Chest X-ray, AP view. Patient: 40 years old, sex M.
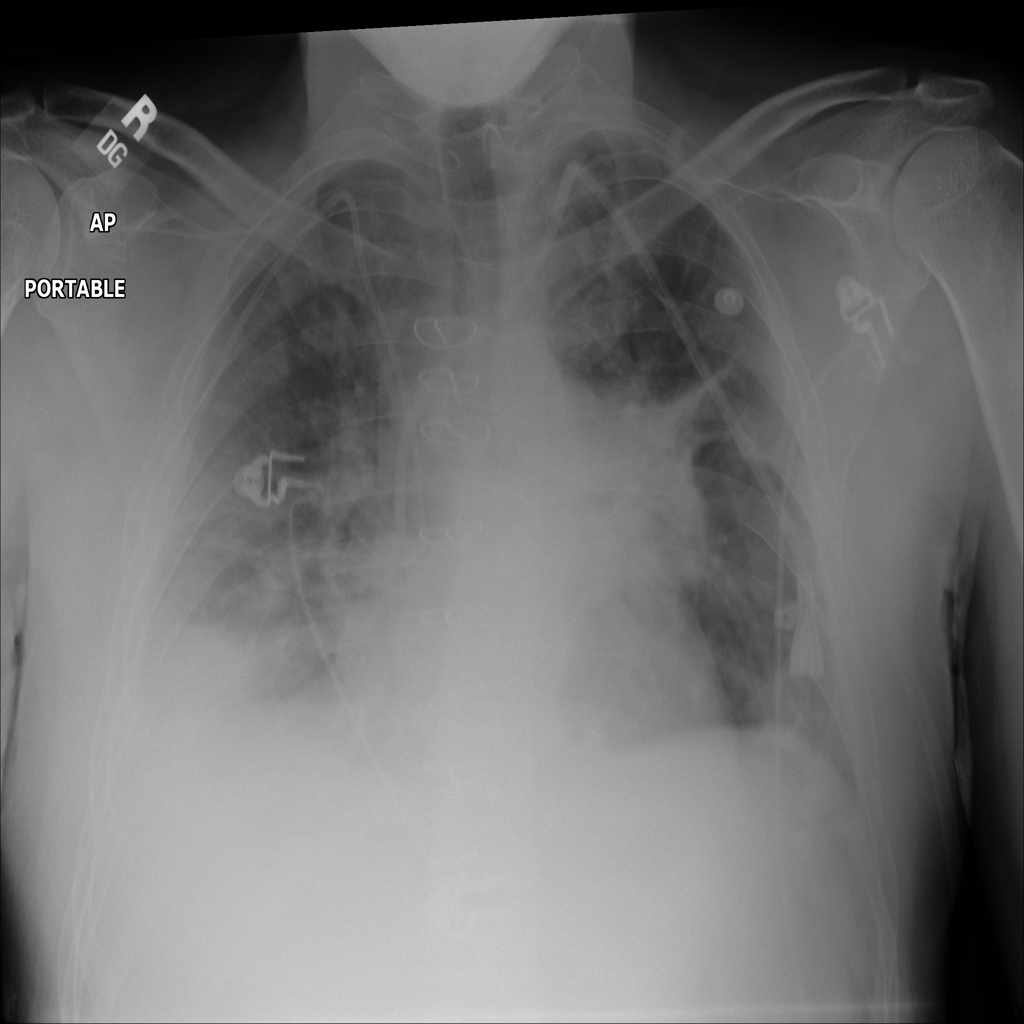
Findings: Consolidation, Mass